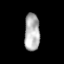
Tissue: lung
Cell type: Endothelial cells
Senescence score: 0.5545
Nuclear area (px): 561
Mean DAPI intensity: 177.032